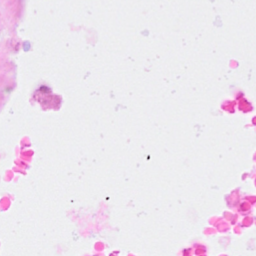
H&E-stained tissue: Breast